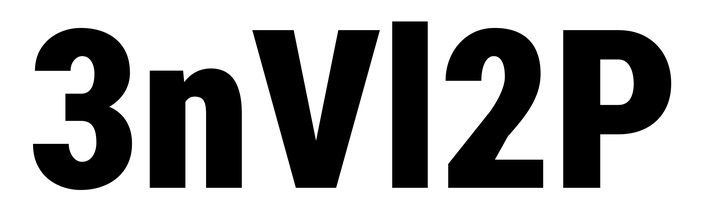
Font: Roboto_Condensed_Black